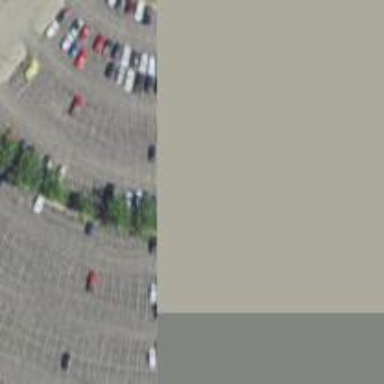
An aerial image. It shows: Parking area.